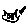
Label: cat